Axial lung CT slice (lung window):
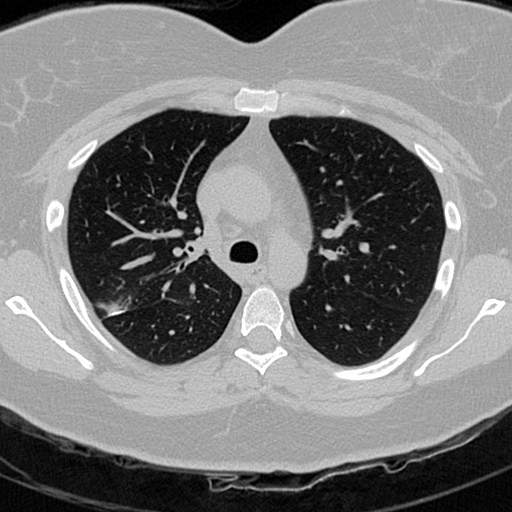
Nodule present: no